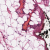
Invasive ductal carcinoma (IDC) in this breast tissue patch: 0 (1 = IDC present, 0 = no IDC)